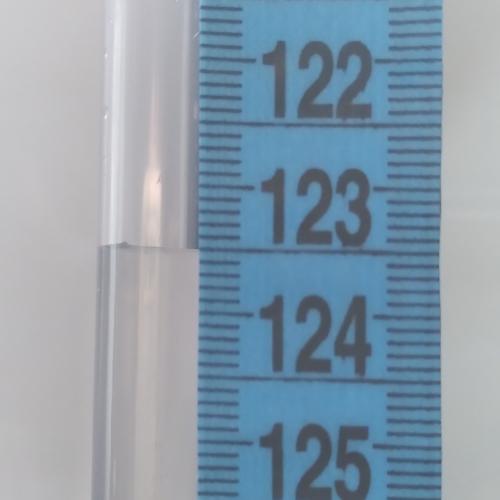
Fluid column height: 123.5 cm